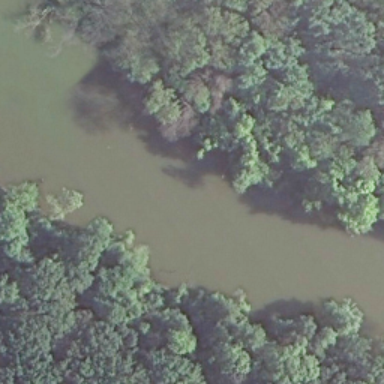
It is a river with dense forest on both banks of the river .